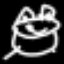
Label: frog